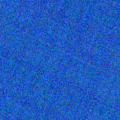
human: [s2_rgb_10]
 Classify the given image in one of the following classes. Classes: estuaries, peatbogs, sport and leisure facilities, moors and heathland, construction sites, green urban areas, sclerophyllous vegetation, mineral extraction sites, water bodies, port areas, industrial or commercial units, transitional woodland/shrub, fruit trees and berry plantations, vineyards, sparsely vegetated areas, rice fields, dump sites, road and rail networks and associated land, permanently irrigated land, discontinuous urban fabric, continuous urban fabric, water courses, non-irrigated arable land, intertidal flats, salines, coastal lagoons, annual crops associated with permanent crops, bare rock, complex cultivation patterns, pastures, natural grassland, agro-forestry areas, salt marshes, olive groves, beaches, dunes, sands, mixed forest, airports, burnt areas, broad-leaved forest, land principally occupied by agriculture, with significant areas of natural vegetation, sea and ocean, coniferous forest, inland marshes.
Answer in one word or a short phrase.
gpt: sea and ocean